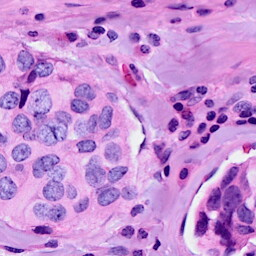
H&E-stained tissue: Breast